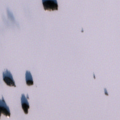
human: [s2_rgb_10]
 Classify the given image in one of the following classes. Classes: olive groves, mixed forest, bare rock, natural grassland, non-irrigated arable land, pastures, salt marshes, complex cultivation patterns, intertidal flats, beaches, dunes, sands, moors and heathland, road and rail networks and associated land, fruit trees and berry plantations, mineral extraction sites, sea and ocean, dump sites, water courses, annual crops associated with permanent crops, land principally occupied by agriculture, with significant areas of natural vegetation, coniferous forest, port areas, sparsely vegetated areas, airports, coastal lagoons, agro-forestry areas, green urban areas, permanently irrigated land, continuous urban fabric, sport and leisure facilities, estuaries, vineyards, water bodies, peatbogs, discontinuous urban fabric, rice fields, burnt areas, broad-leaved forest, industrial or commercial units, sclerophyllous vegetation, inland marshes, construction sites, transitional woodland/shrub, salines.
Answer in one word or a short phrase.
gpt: water bodies